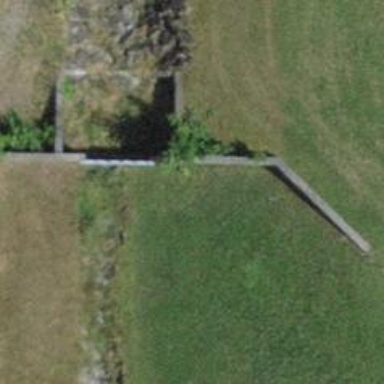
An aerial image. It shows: Wall is shown in the image.